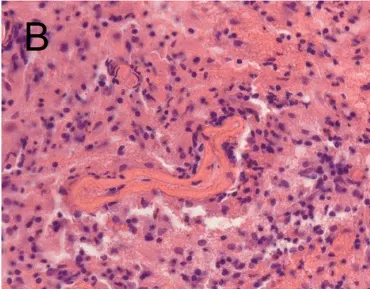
Histopathologic findings obtained by open surgery biopsy at age 8. (B) HE staining shows fibrinoid necrosis of the vessel walls with lymphocytic cell infiltrates.
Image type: pathology (h&e)